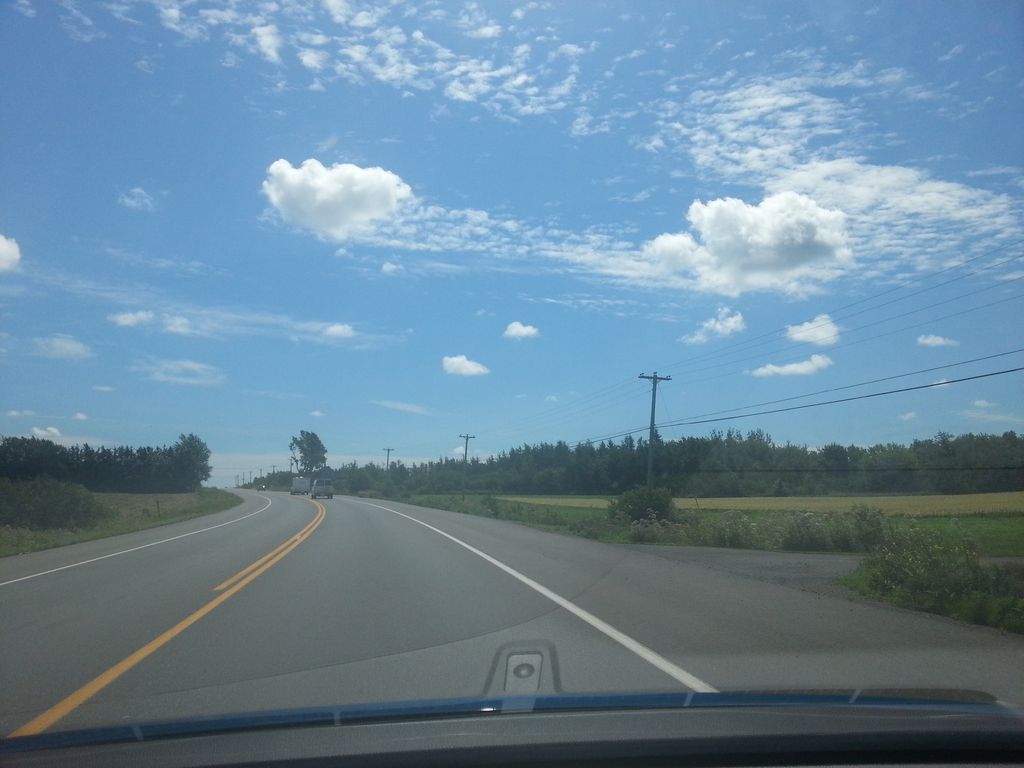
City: charlottetown